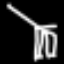
Label: pants